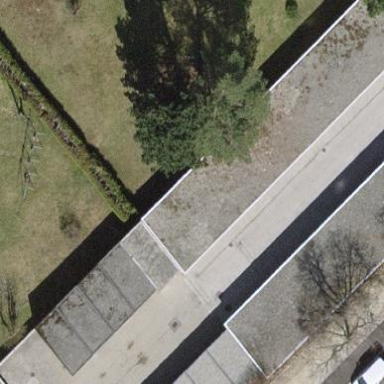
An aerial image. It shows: Garages with flat roofs.